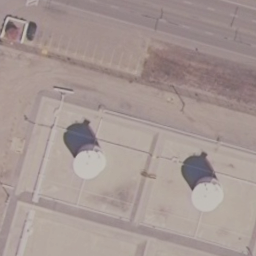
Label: storagetanks